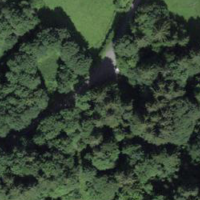
EUNIS habitat code: 43
Species observed at this site:
Petasites albus
Cantharis rustica
Bistorta officinalis